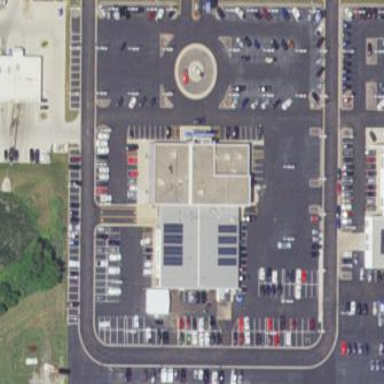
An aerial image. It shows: Commercial building.